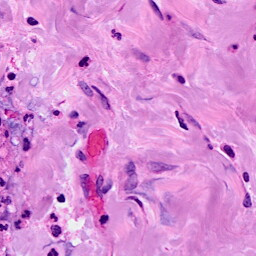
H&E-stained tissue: Breast